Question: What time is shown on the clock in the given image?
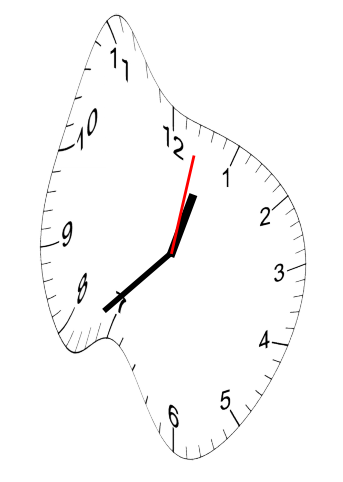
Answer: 12:38:02